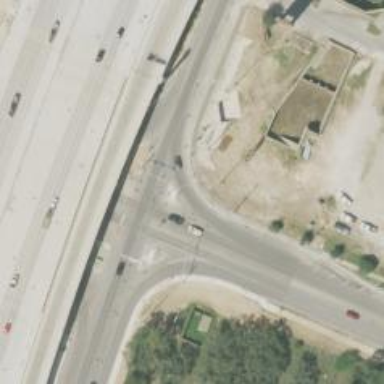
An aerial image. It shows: Asphalt road at the secondary link level.